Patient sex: M
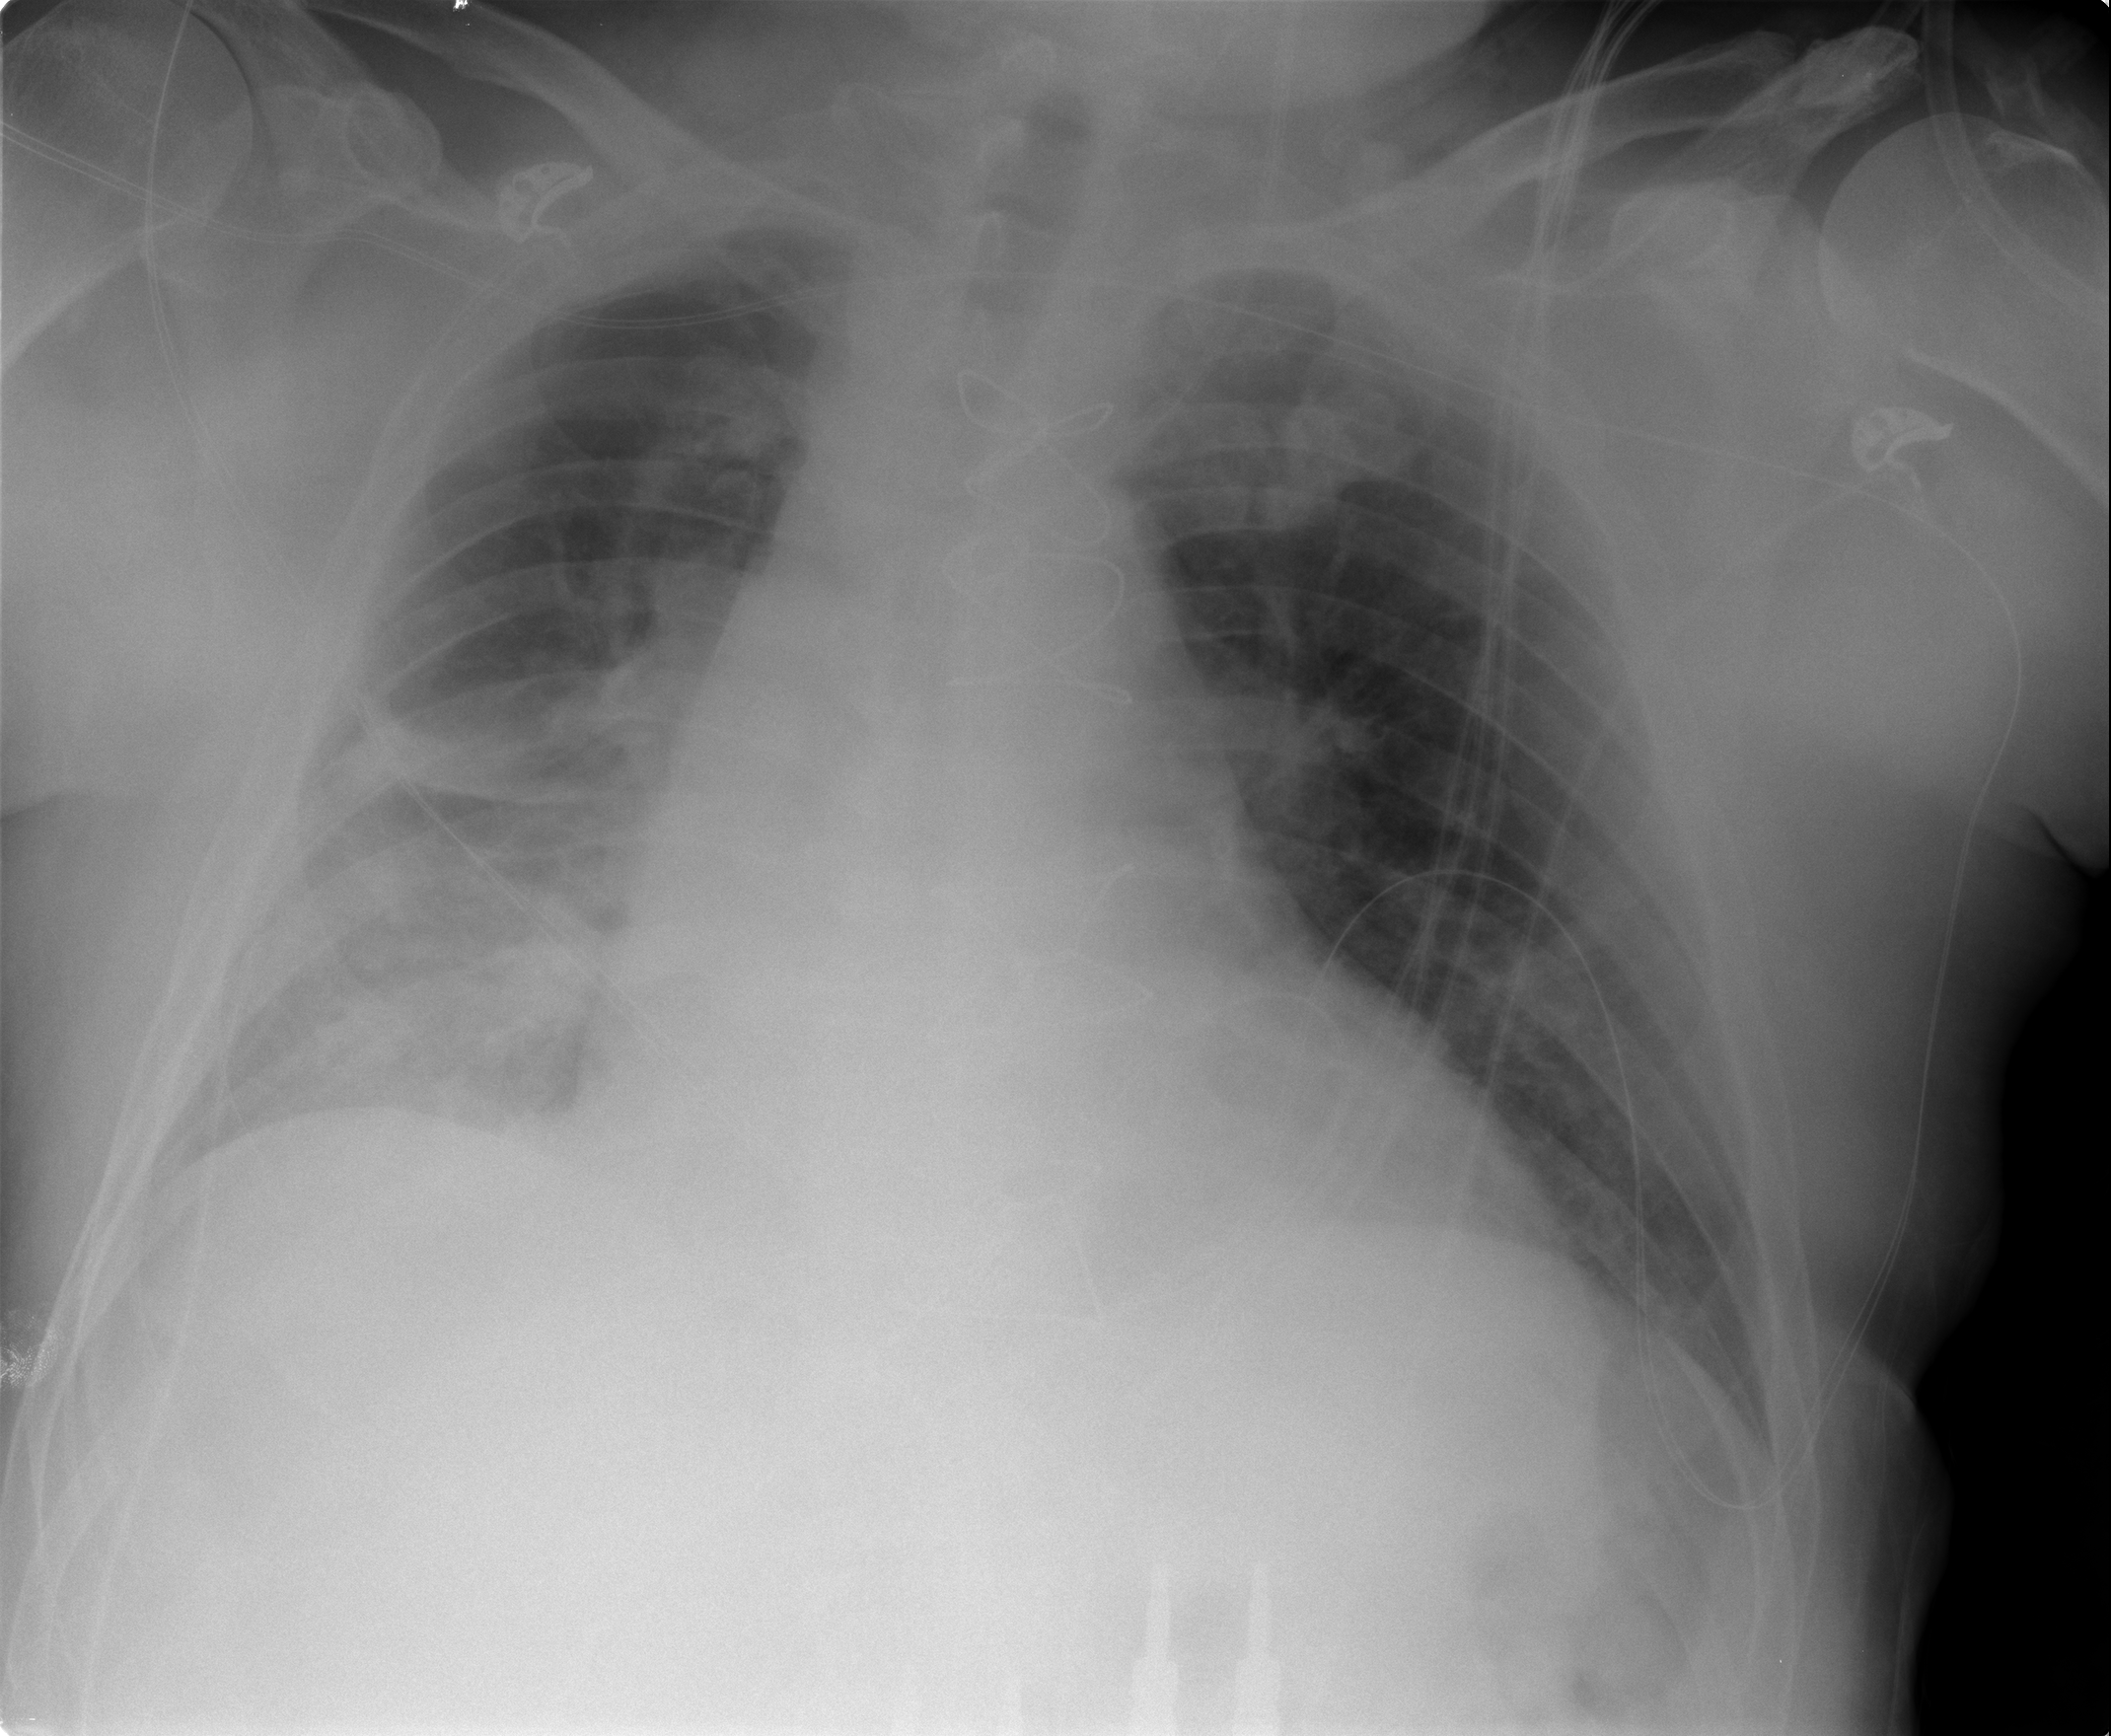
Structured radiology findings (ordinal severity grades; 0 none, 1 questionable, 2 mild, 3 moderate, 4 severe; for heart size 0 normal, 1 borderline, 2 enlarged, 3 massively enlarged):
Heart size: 0
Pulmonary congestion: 0
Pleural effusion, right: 0
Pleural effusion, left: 0
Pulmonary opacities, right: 0
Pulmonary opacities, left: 0
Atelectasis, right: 2
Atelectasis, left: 1